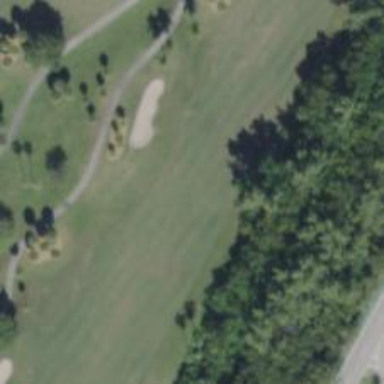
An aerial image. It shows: View of golf hole.